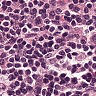
Metastatic tissue present: no